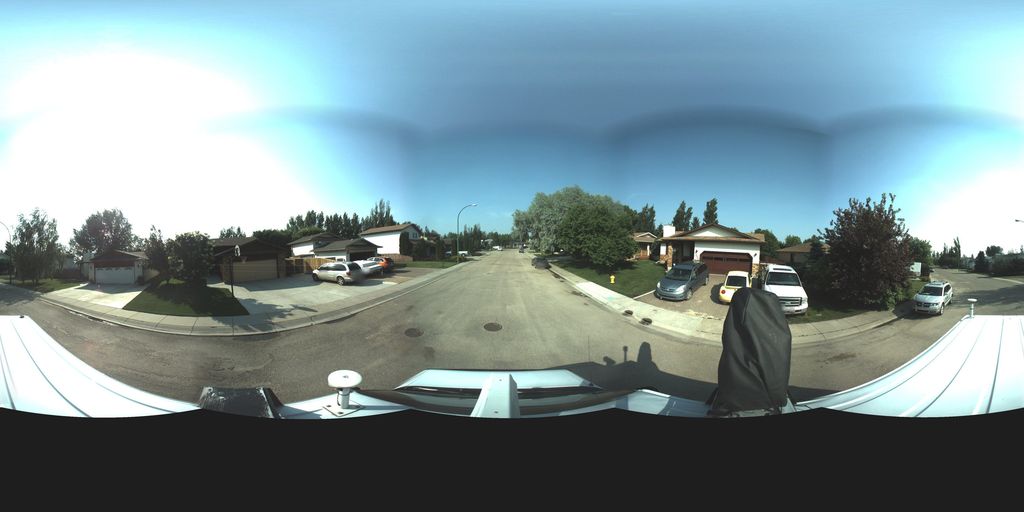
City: saskatoon